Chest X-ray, PA view. Patient: 35 years old, sex M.
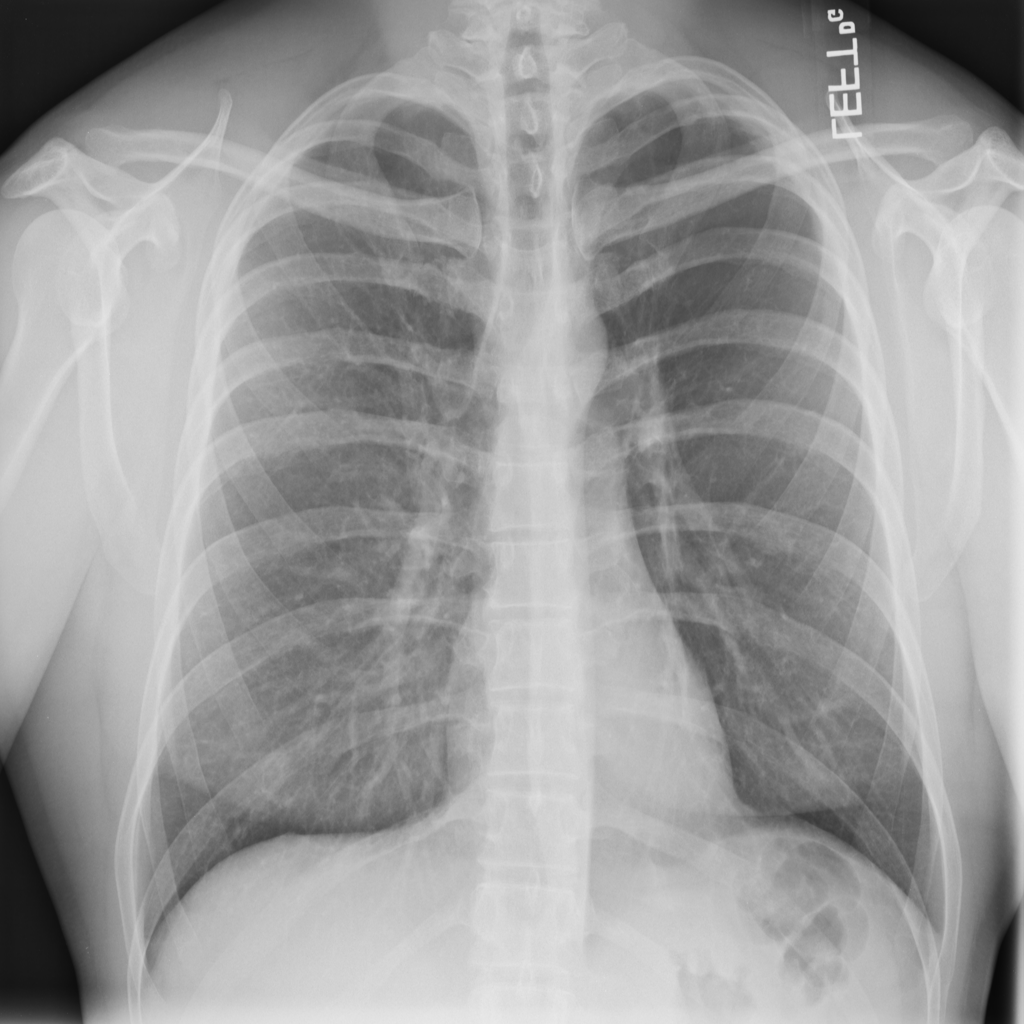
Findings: No Finding